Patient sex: M
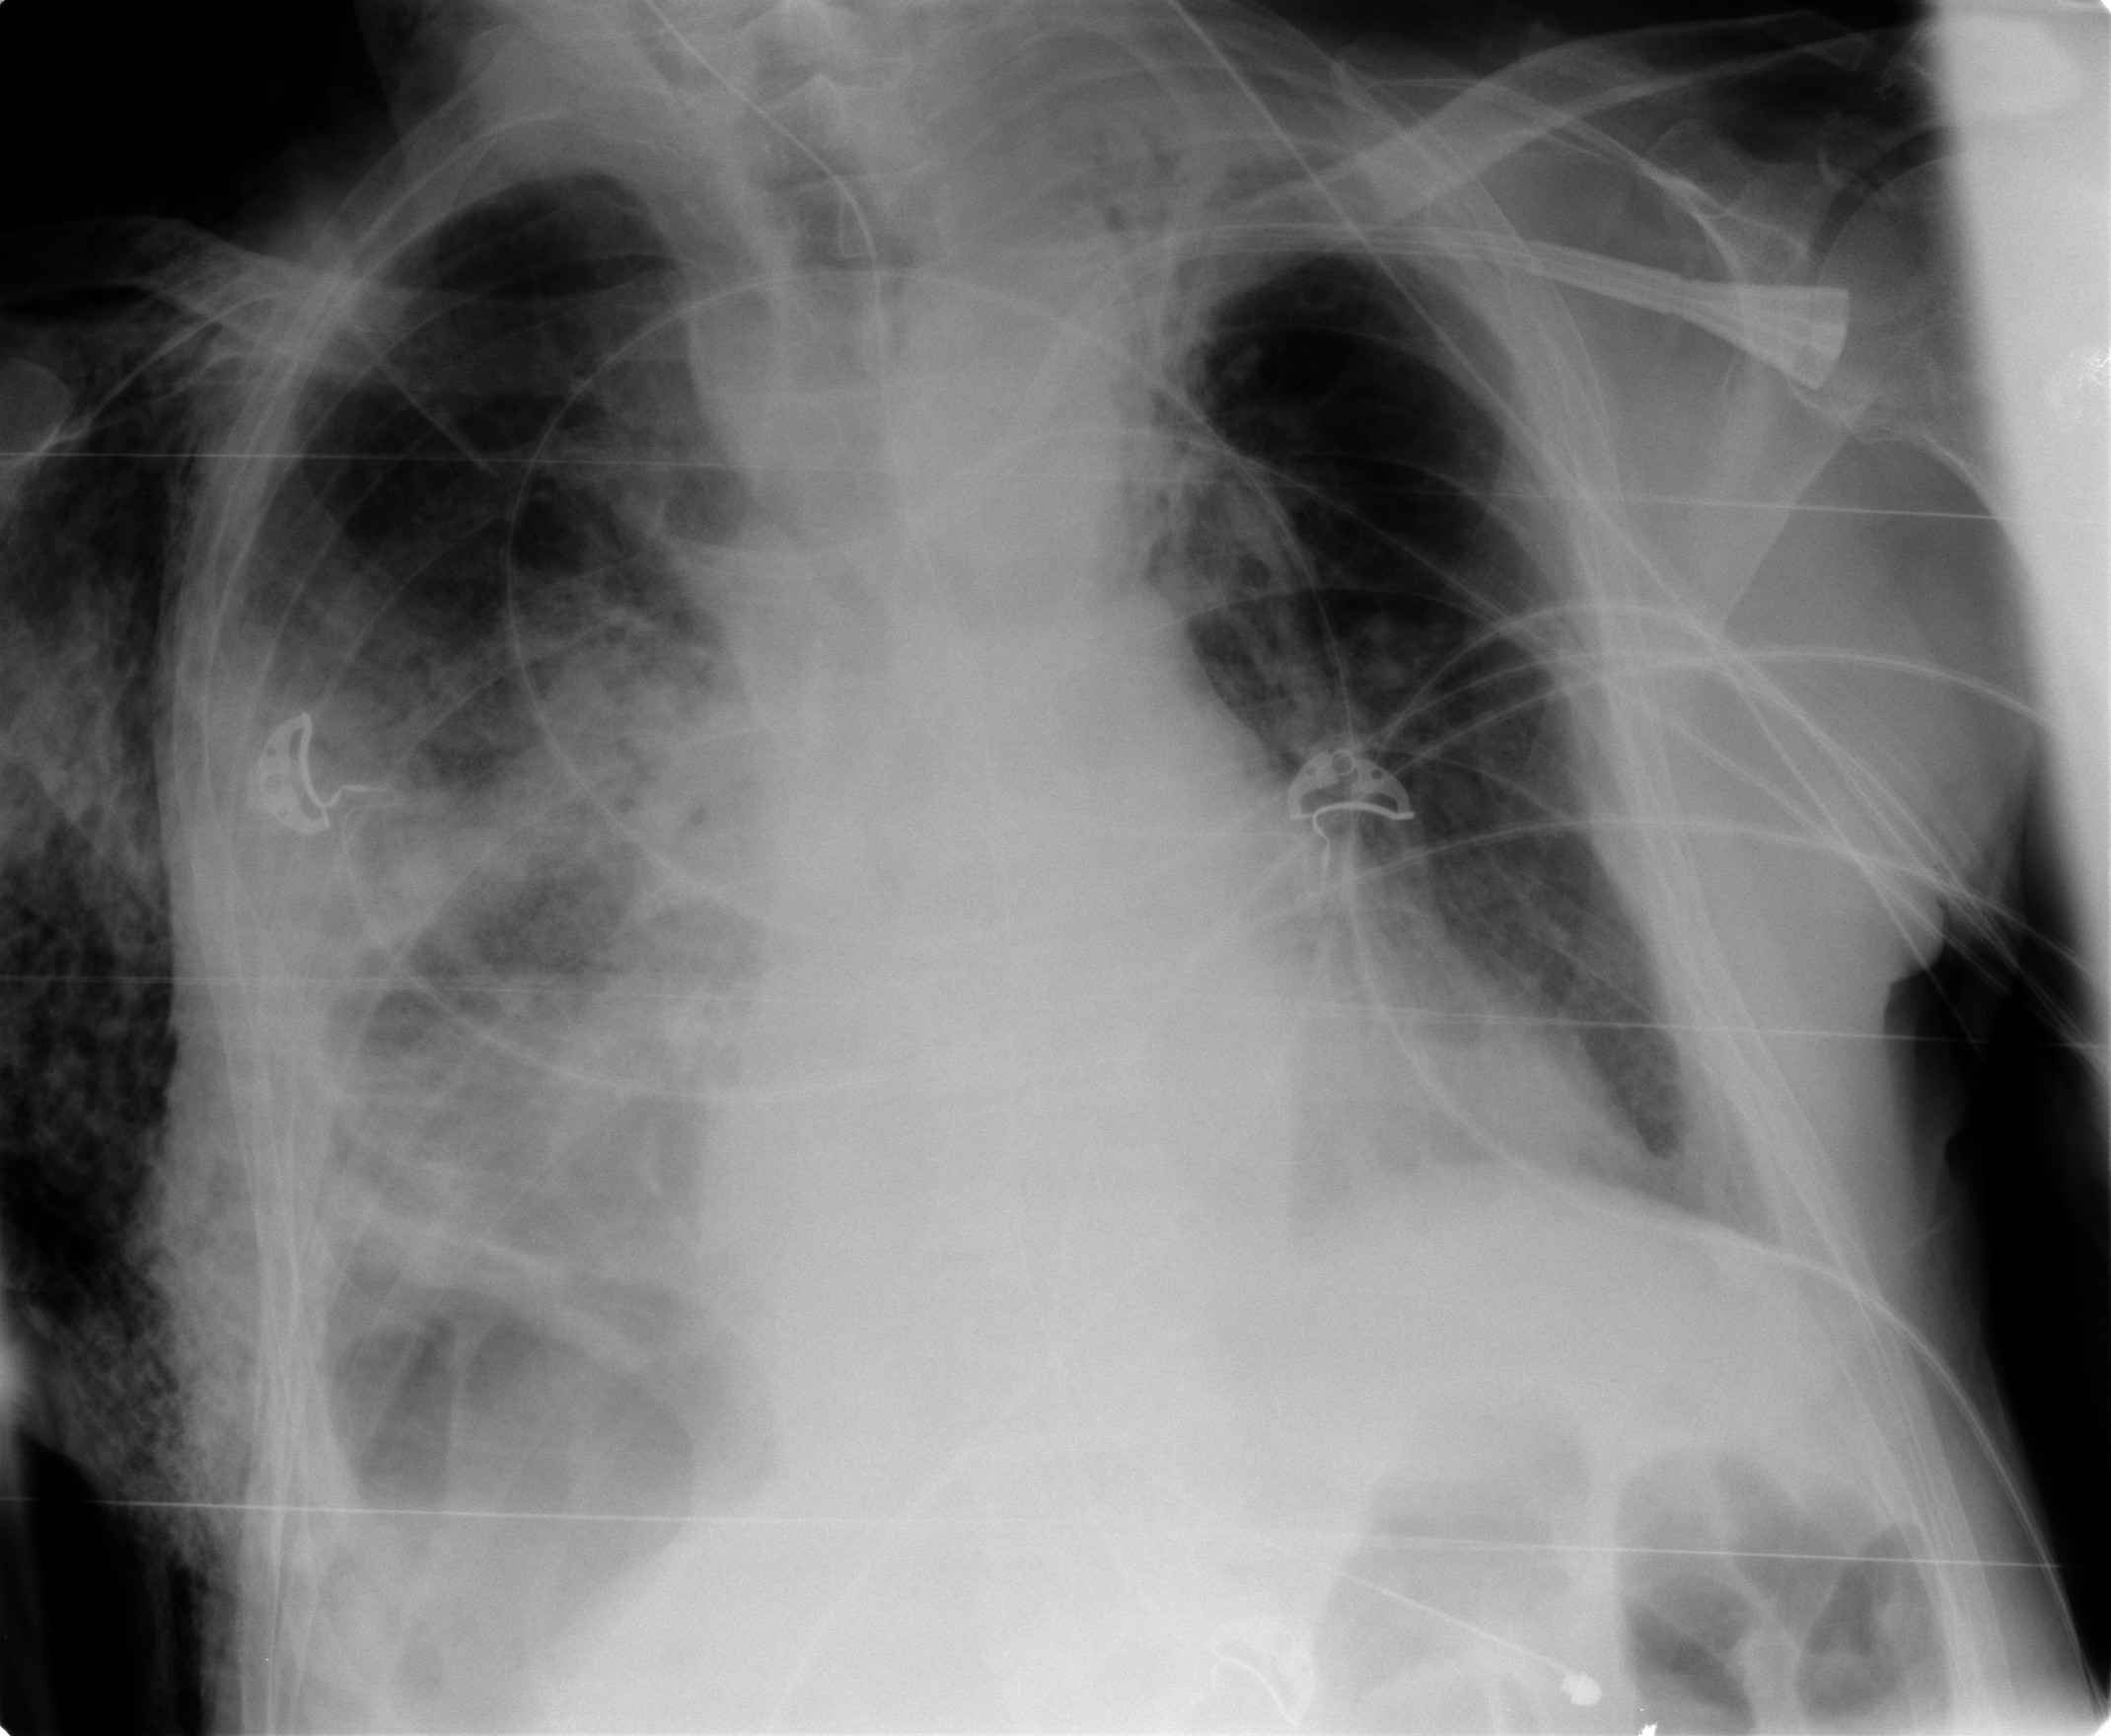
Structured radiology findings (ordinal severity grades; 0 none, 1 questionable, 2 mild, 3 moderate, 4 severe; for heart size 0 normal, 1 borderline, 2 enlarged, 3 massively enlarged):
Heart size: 1
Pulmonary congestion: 2
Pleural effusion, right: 1
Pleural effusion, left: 2
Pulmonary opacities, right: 3
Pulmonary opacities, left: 2
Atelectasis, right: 3
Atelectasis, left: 2